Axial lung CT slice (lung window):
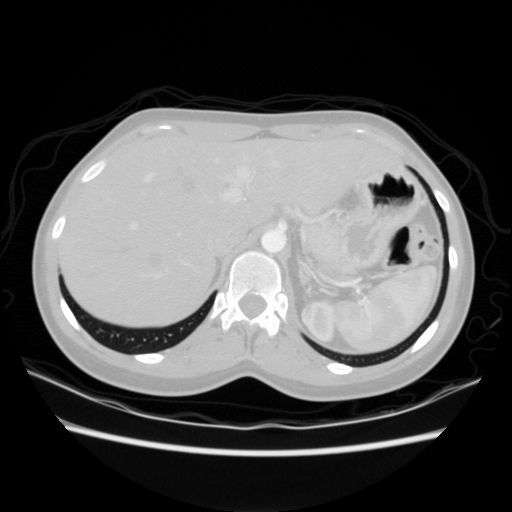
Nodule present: no